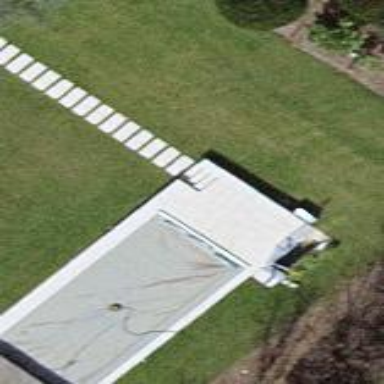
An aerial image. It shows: Outdoor swimming pool in leisure land.